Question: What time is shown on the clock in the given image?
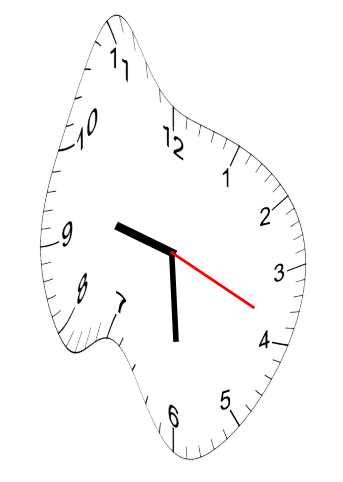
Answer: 09:29:19